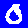
Digit: 0